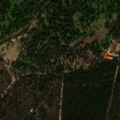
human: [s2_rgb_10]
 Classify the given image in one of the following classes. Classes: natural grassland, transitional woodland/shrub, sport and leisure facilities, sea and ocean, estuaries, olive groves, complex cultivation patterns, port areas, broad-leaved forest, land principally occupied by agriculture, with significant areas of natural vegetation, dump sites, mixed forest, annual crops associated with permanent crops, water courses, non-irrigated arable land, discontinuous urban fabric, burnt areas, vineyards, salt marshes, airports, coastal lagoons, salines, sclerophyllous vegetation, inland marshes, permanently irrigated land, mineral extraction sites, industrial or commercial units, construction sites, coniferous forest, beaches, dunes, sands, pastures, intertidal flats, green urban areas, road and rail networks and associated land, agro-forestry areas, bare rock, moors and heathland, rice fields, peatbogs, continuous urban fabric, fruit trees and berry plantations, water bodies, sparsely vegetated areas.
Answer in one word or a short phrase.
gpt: agro-forestry areas, broad-leaved forest, coniferous forest, transitional woodland/shrub